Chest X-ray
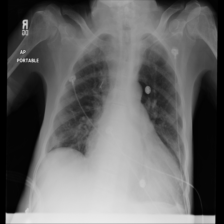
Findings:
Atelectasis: negative
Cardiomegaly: negative
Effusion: negative
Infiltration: negative
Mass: negative
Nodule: negative
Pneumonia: negative
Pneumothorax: negative
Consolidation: negative
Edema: negative
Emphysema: negative
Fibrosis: negative
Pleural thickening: negative
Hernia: negative